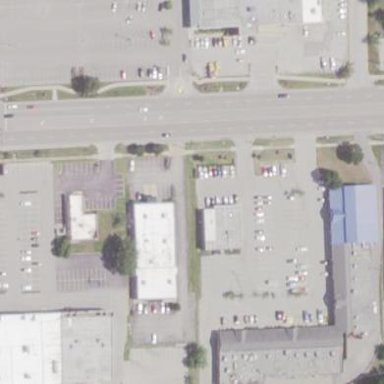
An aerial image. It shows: Retail building.